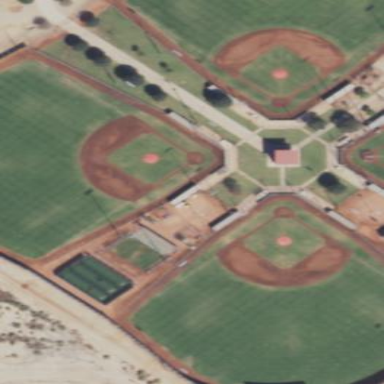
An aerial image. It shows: Baseball pitch for leisure and sports activities.